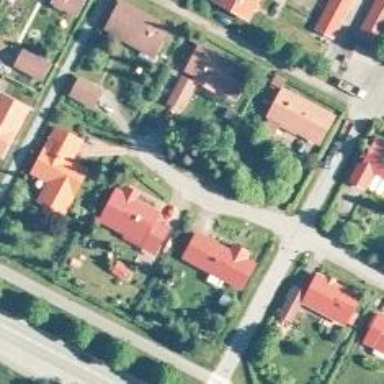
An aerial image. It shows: Living street.